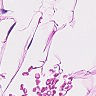
Metastatic tissue present: no